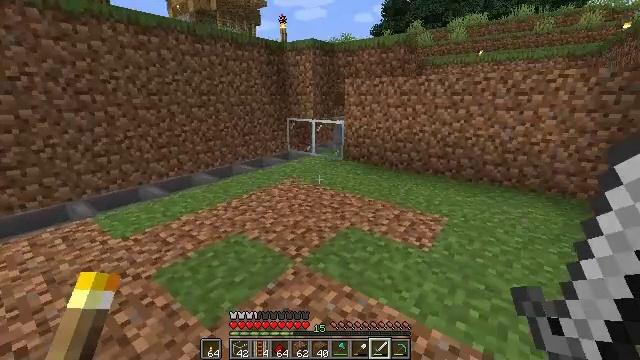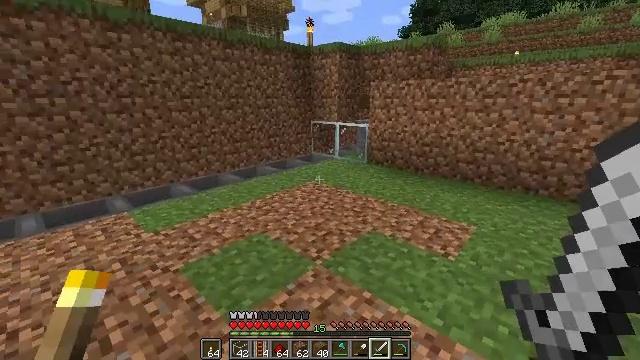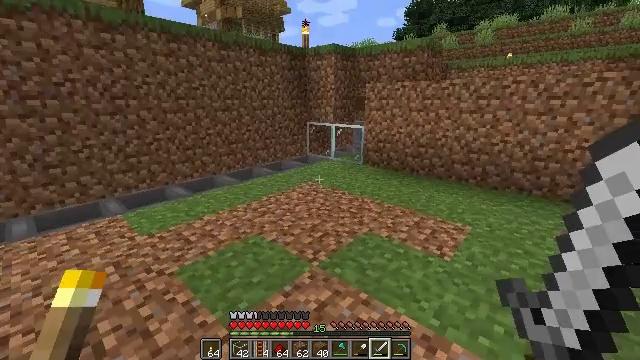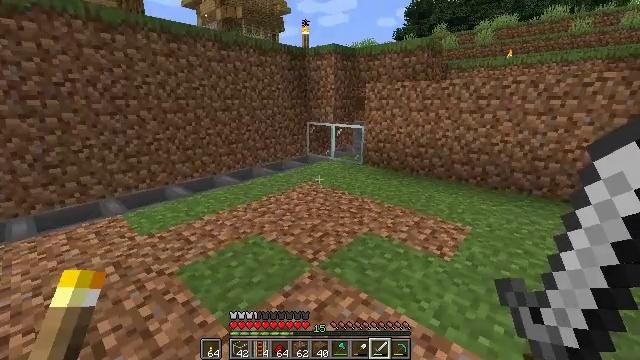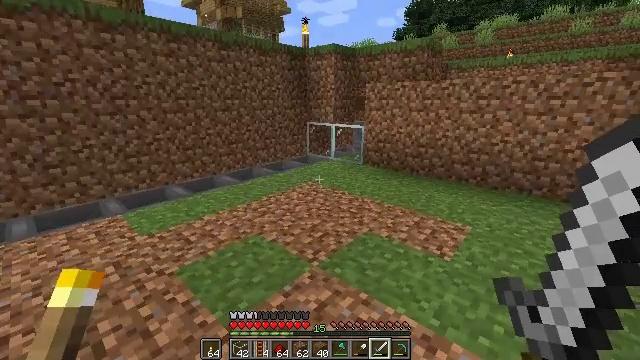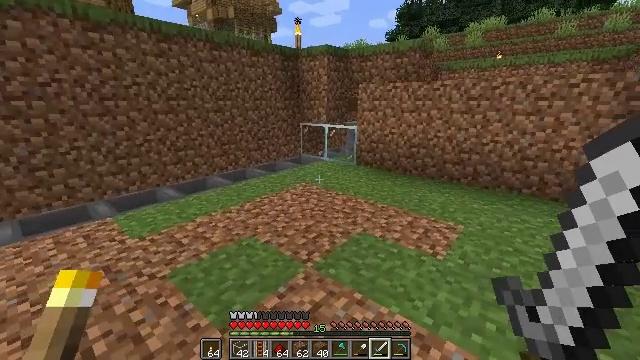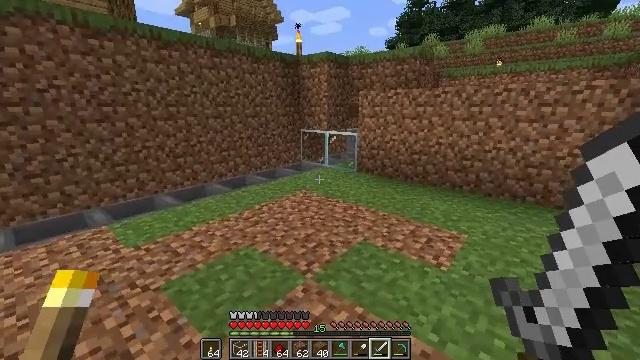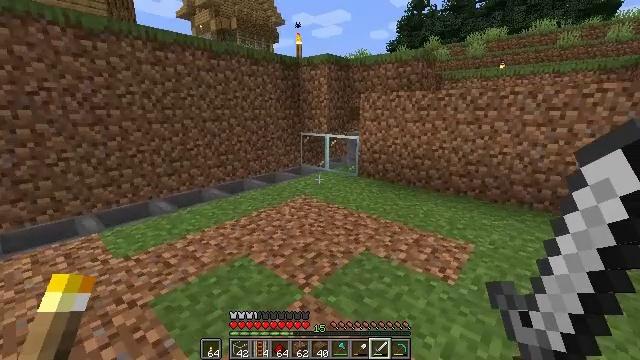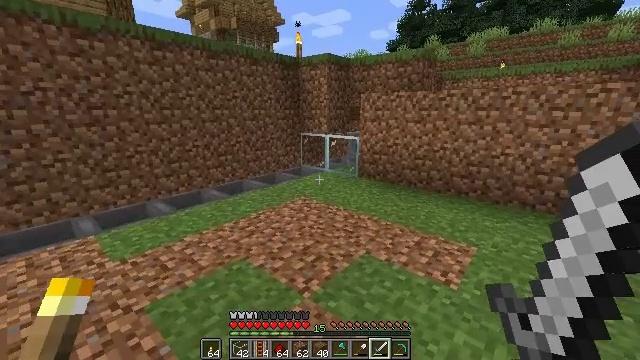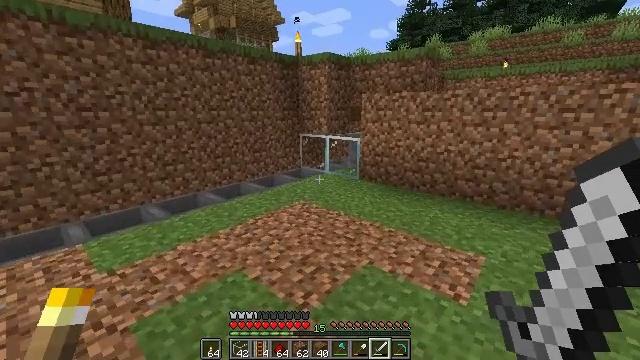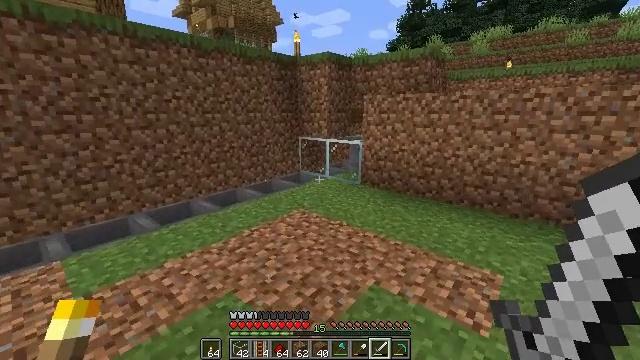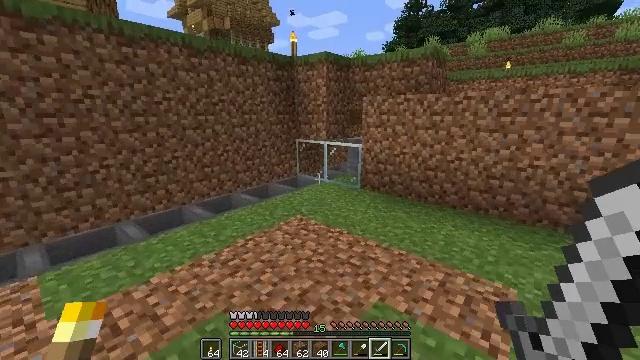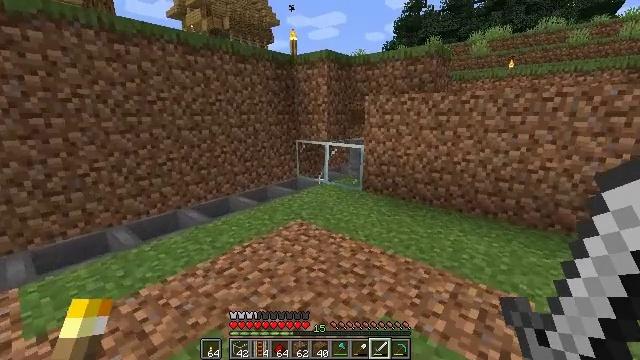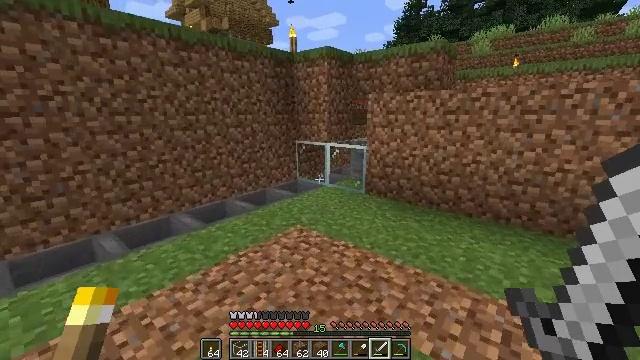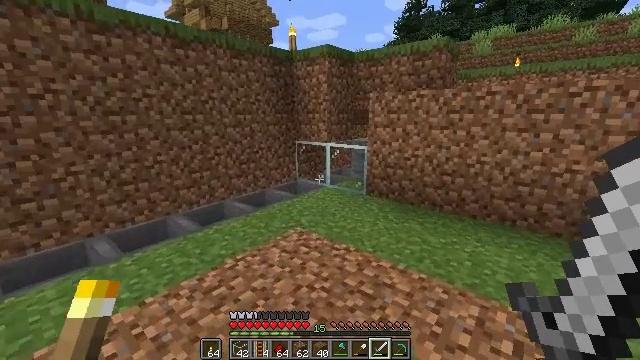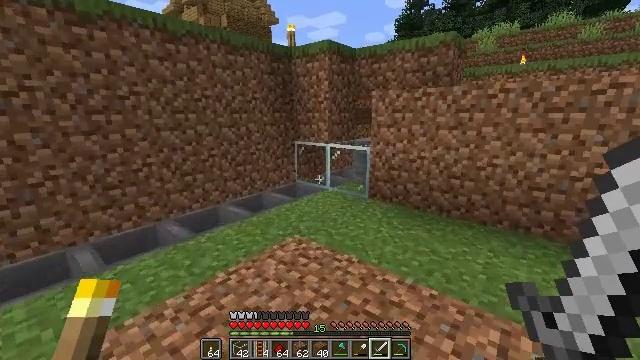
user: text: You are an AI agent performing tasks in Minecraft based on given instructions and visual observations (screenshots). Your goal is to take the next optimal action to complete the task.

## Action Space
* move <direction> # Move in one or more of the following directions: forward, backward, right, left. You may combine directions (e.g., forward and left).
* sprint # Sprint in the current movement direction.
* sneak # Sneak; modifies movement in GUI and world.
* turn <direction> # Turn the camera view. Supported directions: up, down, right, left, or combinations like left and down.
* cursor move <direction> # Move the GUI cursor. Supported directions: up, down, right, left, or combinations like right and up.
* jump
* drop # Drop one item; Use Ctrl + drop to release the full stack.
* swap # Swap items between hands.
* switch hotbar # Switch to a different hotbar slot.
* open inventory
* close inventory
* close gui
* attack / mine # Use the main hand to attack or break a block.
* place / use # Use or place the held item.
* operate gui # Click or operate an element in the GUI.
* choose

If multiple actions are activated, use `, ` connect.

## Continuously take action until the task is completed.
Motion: motion action
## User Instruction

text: Destroy the glass.
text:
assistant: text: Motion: turn left
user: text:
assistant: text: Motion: no_op
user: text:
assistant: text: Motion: no_op
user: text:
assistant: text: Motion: no_op
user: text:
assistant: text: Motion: turn right
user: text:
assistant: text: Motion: move forward, turn up
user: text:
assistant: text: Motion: move forward
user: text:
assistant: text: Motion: move forward
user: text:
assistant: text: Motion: move forward
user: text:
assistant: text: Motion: move forward
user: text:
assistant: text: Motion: move forward
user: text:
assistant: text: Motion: move forward
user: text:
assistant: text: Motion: move forward
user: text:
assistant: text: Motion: move forward
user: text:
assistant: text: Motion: move forward
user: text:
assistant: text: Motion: move forward
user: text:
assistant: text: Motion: move forward
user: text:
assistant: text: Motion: move forward
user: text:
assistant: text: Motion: move forward, turn up
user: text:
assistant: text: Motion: move forward and move left, turn right
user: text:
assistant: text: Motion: move forward and move left, turn right and up
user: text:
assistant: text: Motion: move forward and move left, turn right and up
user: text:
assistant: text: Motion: move forward and move left, turn right
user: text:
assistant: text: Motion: move forward and move left
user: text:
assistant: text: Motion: move forward and move left
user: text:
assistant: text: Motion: move forward and move left, turn right and up
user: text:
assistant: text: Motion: move forward, turn right and up
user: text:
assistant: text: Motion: move forward, turn right and up
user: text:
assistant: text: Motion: move forward
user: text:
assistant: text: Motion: move forward